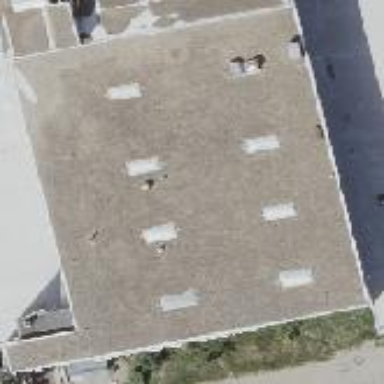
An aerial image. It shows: Commercial building with flat roof.